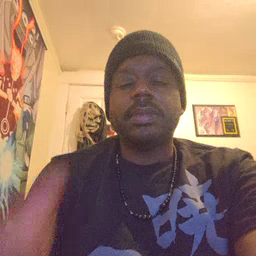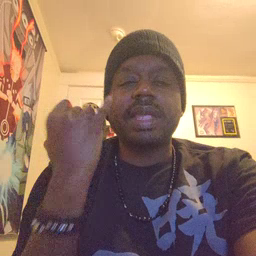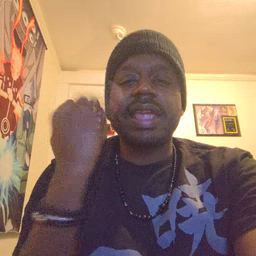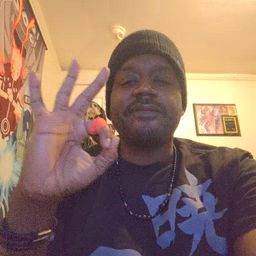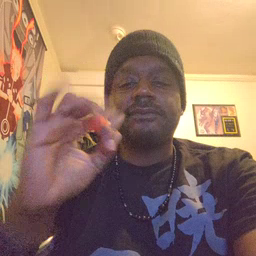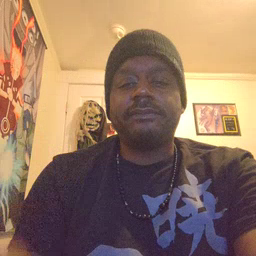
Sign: if